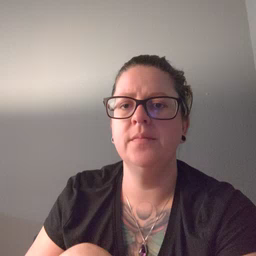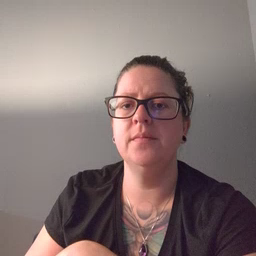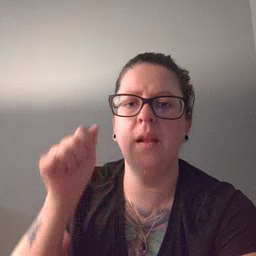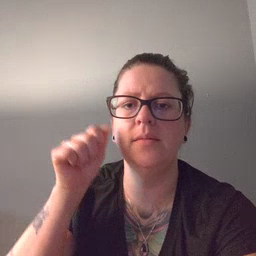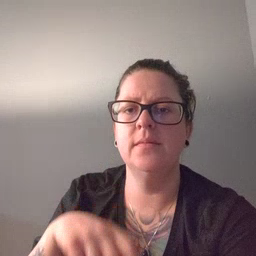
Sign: aunt